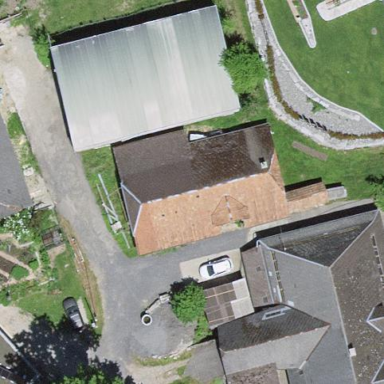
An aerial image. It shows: Rural barn.